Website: ulta-beauty
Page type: billing-address
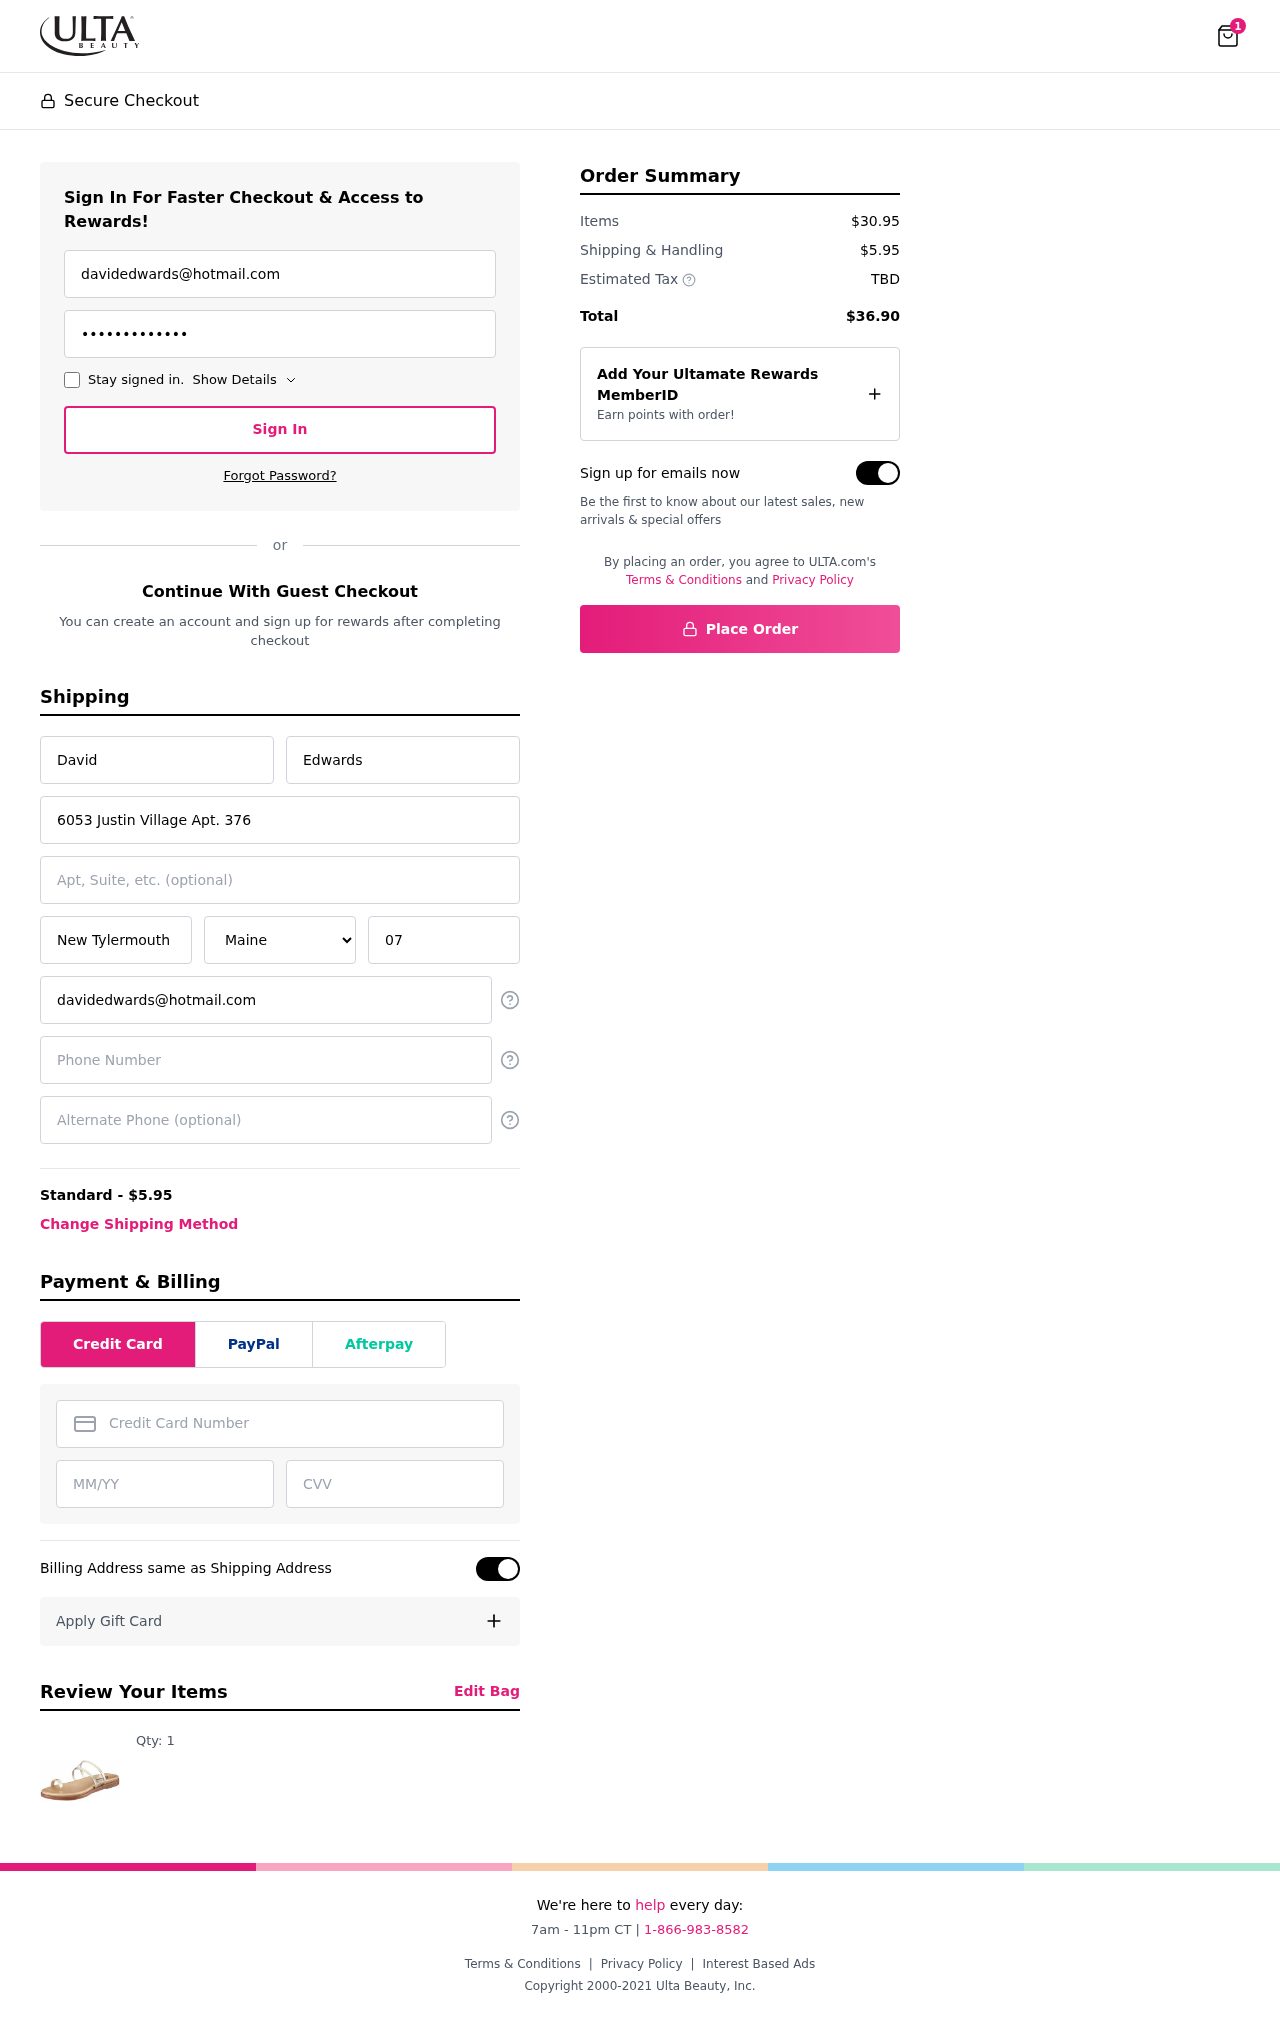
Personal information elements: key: PII_STATE
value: Maine
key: PII_EMAIL
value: davidedwards@hotmail.com
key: PII_FIRSTNAME
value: David
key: PII_LASTNAME
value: Edwards
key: PII_STREET
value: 6053 Justin Village Apt. 376
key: PII_CITY
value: New Tylermouth
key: PII_POSTCODE
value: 07806
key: PII_PHONE
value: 9542029157
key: PII_ALT_PHONE
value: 9208549749
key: PII_CARD_NUMBER
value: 6011 9886 9980 7418
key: PII_CARD_EXPIRY
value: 01/30
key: PII_CARD_CVV
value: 675
Product elements: key: PRODUCT1_QUANTITY
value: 1
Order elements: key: ORDER_NUM_ITEMS
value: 1
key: ORDER_SHIPPING_COST
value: $5.95
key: ORDER_SUBTOTAL
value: $30.95
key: ORDER_TOTAL
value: $36.90